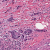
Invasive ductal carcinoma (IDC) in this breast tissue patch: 0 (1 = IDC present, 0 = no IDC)